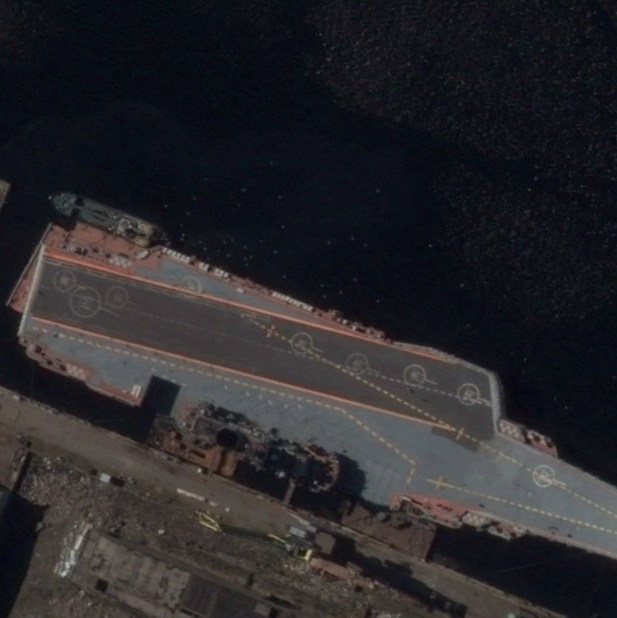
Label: aircraft_carrier